Question: When i start the page it gives me this error. I can press no but then the code doesnt work.

the code is how do i fix this error??
by the way the button browse opens the fileupload but that is in c#
Thanks in advance.
'''
<%@ control language="C#" autoeventwireup="true" inherits="Web_Controls_SOLATDFileChooser, App_Web_ivmyhbca" %>
<!--2012-05-11 TP : Redesign da pagina web -->
<link rel="stylesheet" type="text/css" href="../styles/CMM/InternetFace.css" />
<style type="text/css">
div.fileinputs
{
position: relative;
}
div.fakefile
{
position: absolute;
top: 0px;
left: 0px;
z-index: 1;
}
input.file
{
visibility: hidden;
}
</style>
<script type="text/javascript" language="javascript">
function clear() {
document.getElementById("<%=FileUpload1.ClientID %>").value = "";
document.getElementById("<%=txtFileName.ClientID %>").value = "";
}
</script>
<script type="text/javascript" language="javascript">
function uploadFileChange() {
document.getElementById("<%=txtFileName.ClientID %>").value = document.getElementById("<%=FileUpload1.ClientID %>").value;
}
</script>
<table width="500px">
<tr>
<td valign="middle">
<div class="fileinputs">
<!-- Upload file invisivel-->
<asp:FileUpload ID="FileUpload1" class="file" runat="server"
onchange="uploadFileChange();" />
<!-- button e textbox falsas para poder dar syles-->
<div class="fakefile">
<!--textbox onde esta o path do ficheiro-->
<asp:TextBox ID="txtFileName" CssClass="textbox" runat="server"
Width="300px" ReadOnly="true" />
<!-- button de browse-->
<asp:Button ID="btnBrowse" runat="server" Text="Procurar..."
ForeColor="White" Height="21px" />
<!--button para apagar o path ja que a textbox esta em read-only para prevenir erros-->
<asp:Button ID="btnCancel" Height="21px" CssClass="btnSubmit" Text="Apagar" ForeColor="White"
OnClientClick="clear();" runat="server" />
</div>
</div>
</td>
</tr>
</table>
'''
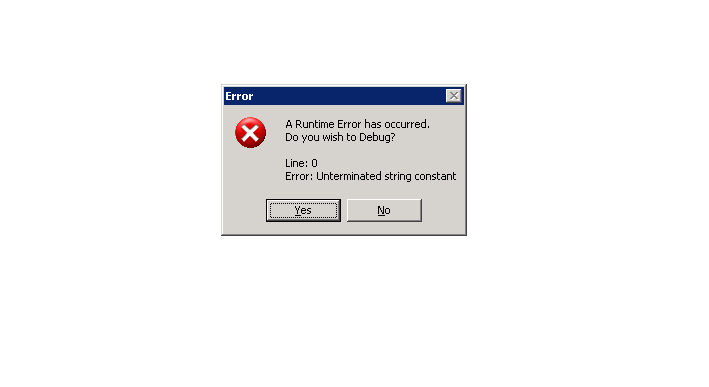
Answer: you have many errors in that code
1. Extra ; after { (in both functions (before you updated)
2. documente instead of document (before you updated)
3. You call an undefined function UploadFileChange (you called it UploadFielChange) (before you updated)
4. No quotes inside getElementById()
and as a sidenote it's useless to close a 'script' block and then reopen another one on next line. Both the functions can be enclosed in the same 'script' block